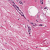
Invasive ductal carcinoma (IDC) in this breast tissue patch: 0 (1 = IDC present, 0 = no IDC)